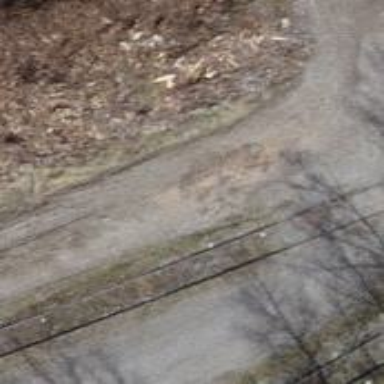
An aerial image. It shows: Single railway spur track.